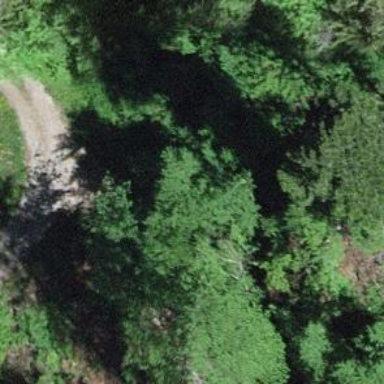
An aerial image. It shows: Unpaved track road.